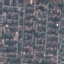
Label: Residential